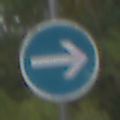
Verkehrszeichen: VorgeschriebeneFahrtrichtungHierRechts
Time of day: Midday
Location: Outdoor (Nature)
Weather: Overcast
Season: Autumn
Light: Natural